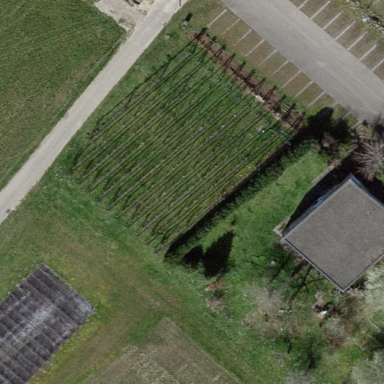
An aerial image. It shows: Beautiful vineyard in the countryside.